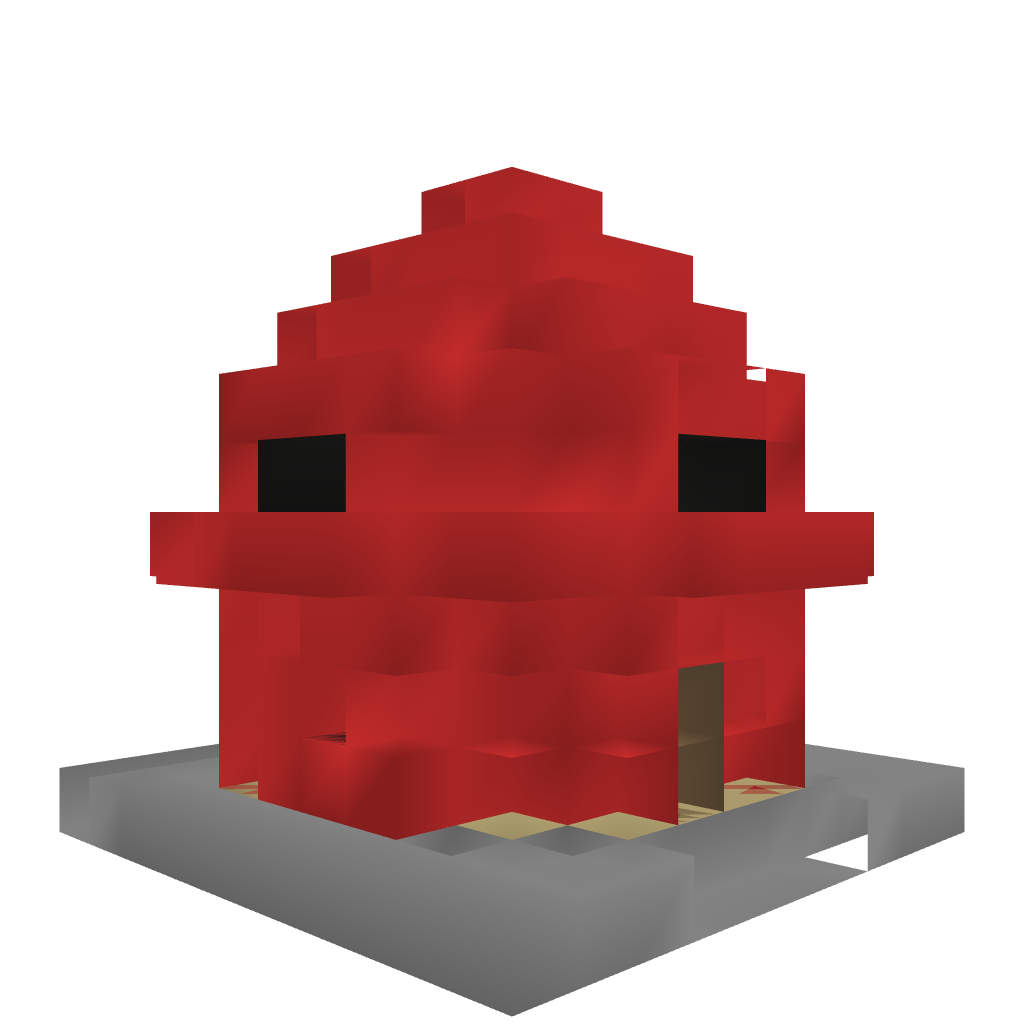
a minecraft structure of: Mushroom Hut